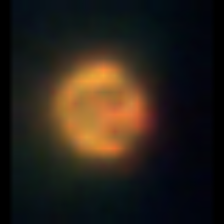
Taxon: NanoPlankton
Group: Other